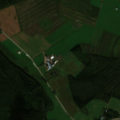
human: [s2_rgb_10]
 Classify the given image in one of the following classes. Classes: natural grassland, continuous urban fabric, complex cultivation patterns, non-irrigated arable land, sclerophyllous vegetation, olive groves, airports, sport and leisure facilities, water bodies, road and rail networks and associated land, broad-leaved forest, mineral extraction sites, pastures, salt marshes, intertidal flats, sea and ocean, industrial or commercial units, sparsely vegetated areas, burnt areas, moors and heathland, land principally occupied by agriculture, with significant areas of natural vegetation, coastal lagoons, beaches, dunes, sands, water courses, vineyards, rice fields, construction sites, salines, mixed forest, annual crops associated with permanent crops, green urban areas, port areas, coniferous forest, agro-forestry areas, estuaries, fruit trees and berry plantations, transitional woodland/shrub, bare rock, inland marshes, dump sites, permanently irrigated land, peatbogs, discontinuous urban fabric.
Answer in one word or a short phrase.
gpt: non-irrigated arable land, land principally occupied by agriculture, with significant areas of natural vegetation, coniferous forest, mixed forest, transitional woodland/shrub